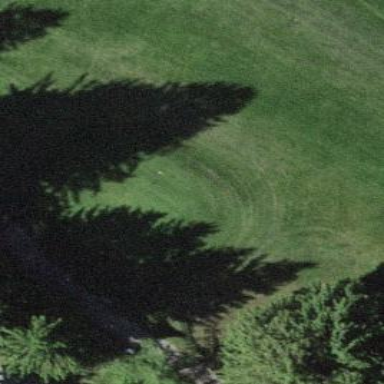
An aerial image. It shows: Grassy area designated as golf tee.